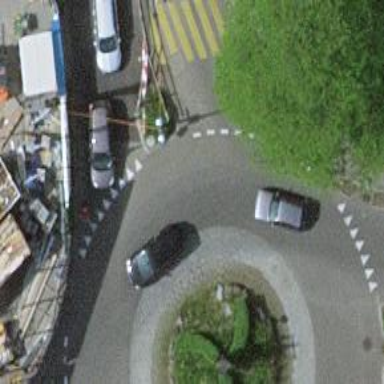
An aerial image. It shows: Secondary road with asphalt surface leading to roundabout junction.